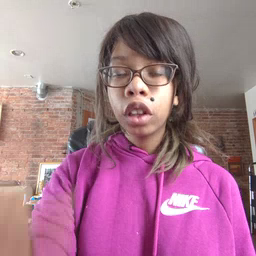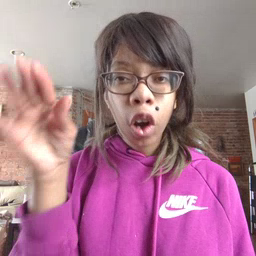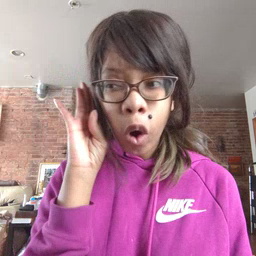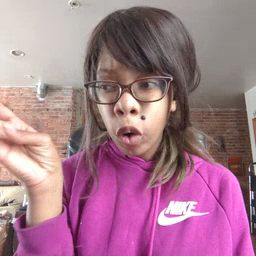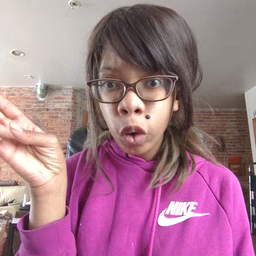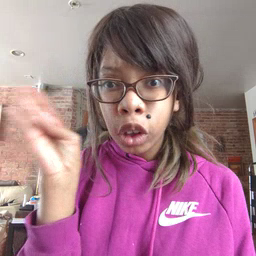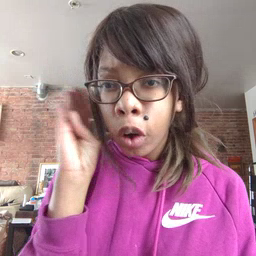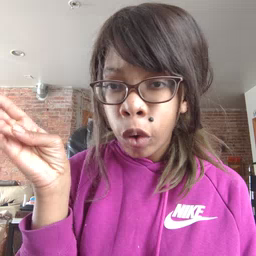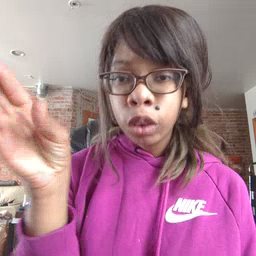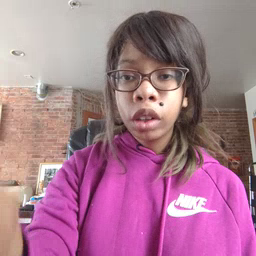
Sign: hello